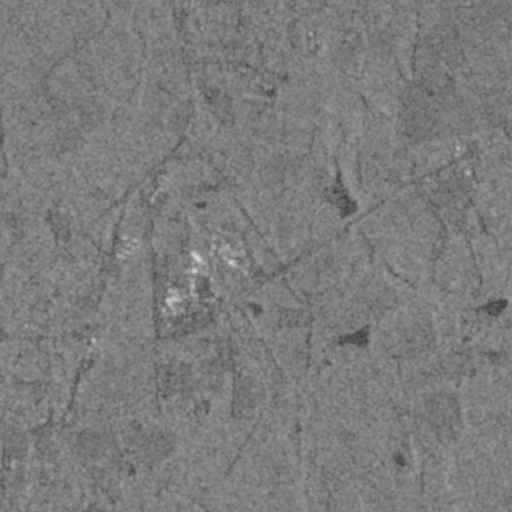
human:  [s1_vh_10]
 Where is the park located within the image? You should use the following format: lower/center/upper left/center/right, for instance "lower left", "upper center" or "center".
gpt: The park is located in the lower left of the image.
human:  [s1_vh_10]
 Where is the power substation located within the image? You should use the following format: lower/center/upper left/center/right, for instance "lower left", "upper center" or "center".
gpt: The power substation is located in the center left of the image.
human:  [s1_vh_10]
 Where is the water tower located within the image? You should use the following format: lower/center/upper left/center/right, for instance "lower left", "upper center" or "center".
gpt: The water tower is located in the upper center of the image.
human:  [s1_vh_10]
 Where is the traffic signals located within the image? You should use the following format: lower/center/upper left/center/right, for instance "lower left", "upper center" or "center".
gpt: The traffic signals is located in the center left of the image.
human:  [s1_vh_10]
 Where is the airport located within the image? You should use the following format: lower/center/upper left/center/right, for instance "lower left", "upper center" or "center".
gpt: There is no airport in the image.

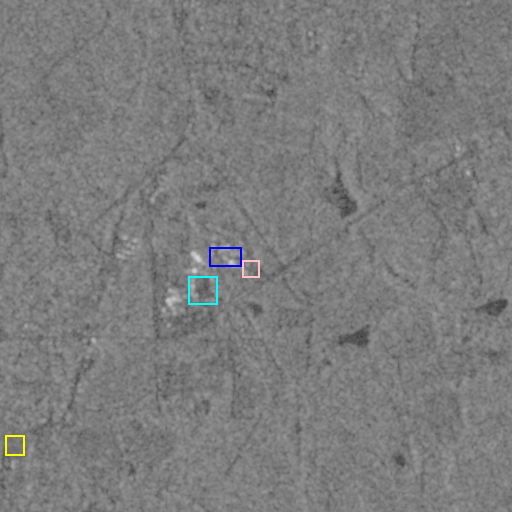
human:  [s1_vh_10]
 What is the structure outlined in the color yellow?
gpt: The structure outlined in yellow is a park.
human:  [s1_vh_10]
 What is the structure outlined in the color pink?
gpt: The structure outlined in pink is a parking lot.
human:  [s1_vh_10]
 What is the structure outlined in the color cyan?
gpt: The structure outlined in cyan is a building.
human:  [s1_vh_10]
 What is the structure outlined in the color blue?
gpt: The structure outlined in blue is a building.
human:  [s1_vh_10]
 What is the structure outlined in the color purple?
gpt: There is no purple outline.